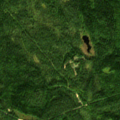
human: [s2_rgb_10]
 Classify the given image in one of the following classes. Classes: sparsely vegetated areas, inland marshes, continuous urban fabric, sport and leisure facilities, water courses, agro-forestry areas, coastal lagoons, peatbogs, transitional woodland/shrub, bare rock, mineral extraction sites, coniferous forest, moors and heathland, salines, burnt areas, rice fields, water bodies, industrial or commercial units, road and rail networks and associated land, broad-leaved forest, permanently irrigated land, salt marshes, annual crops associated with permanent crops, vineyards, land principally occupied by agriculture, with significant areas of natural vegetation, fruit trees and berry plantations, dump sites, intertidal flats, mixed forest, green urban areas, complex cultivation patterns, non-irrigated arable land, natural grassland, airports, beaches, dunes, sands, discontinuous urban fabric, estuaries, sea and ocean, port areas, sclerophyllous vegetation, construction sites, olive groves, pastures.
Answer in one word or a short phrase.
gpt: coniferous forest, mixed forest